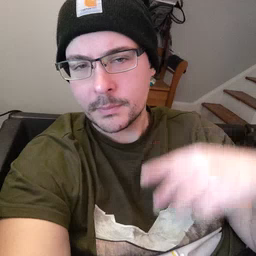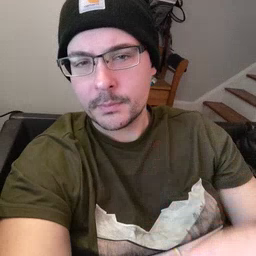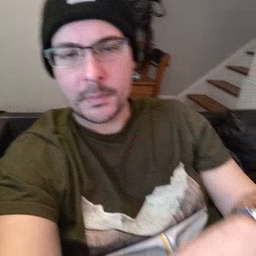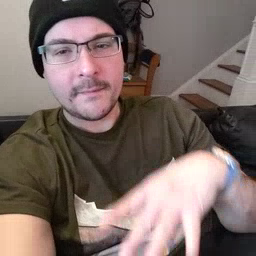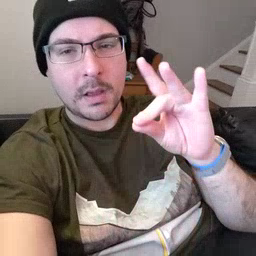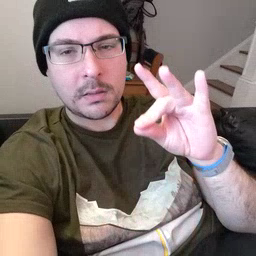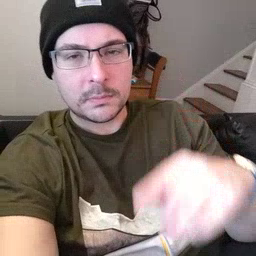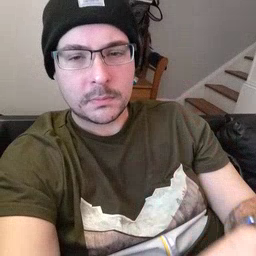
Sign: find